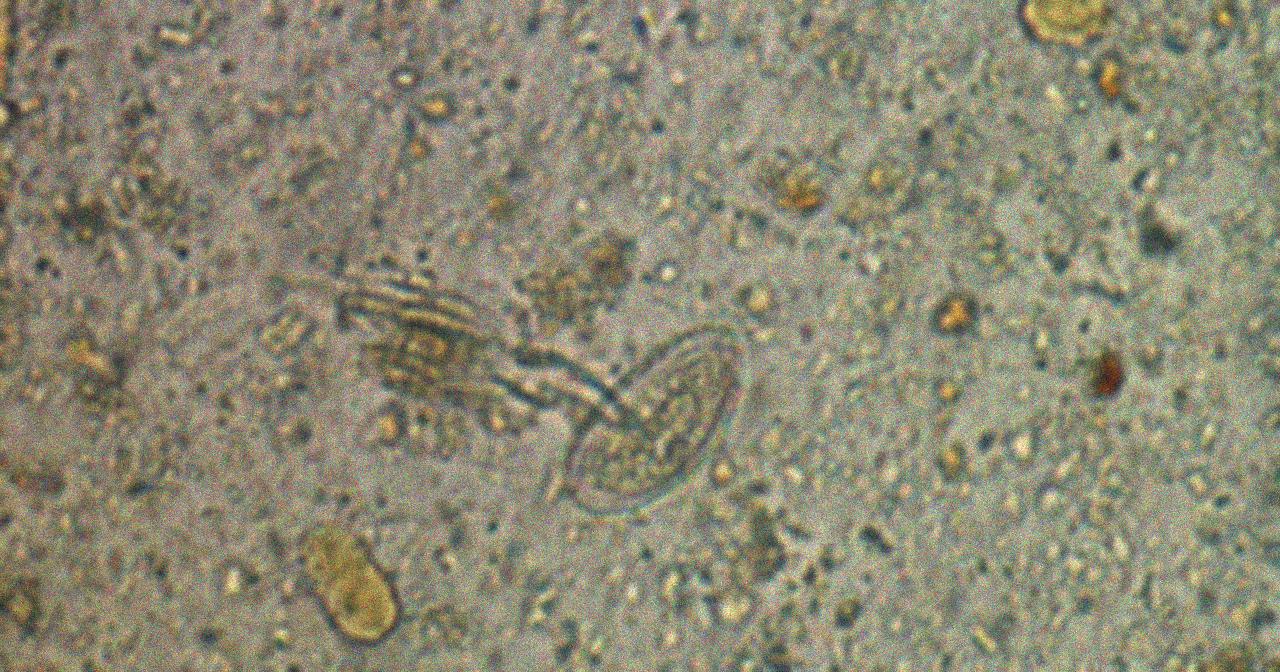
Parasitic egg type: Enterobius vermicularis